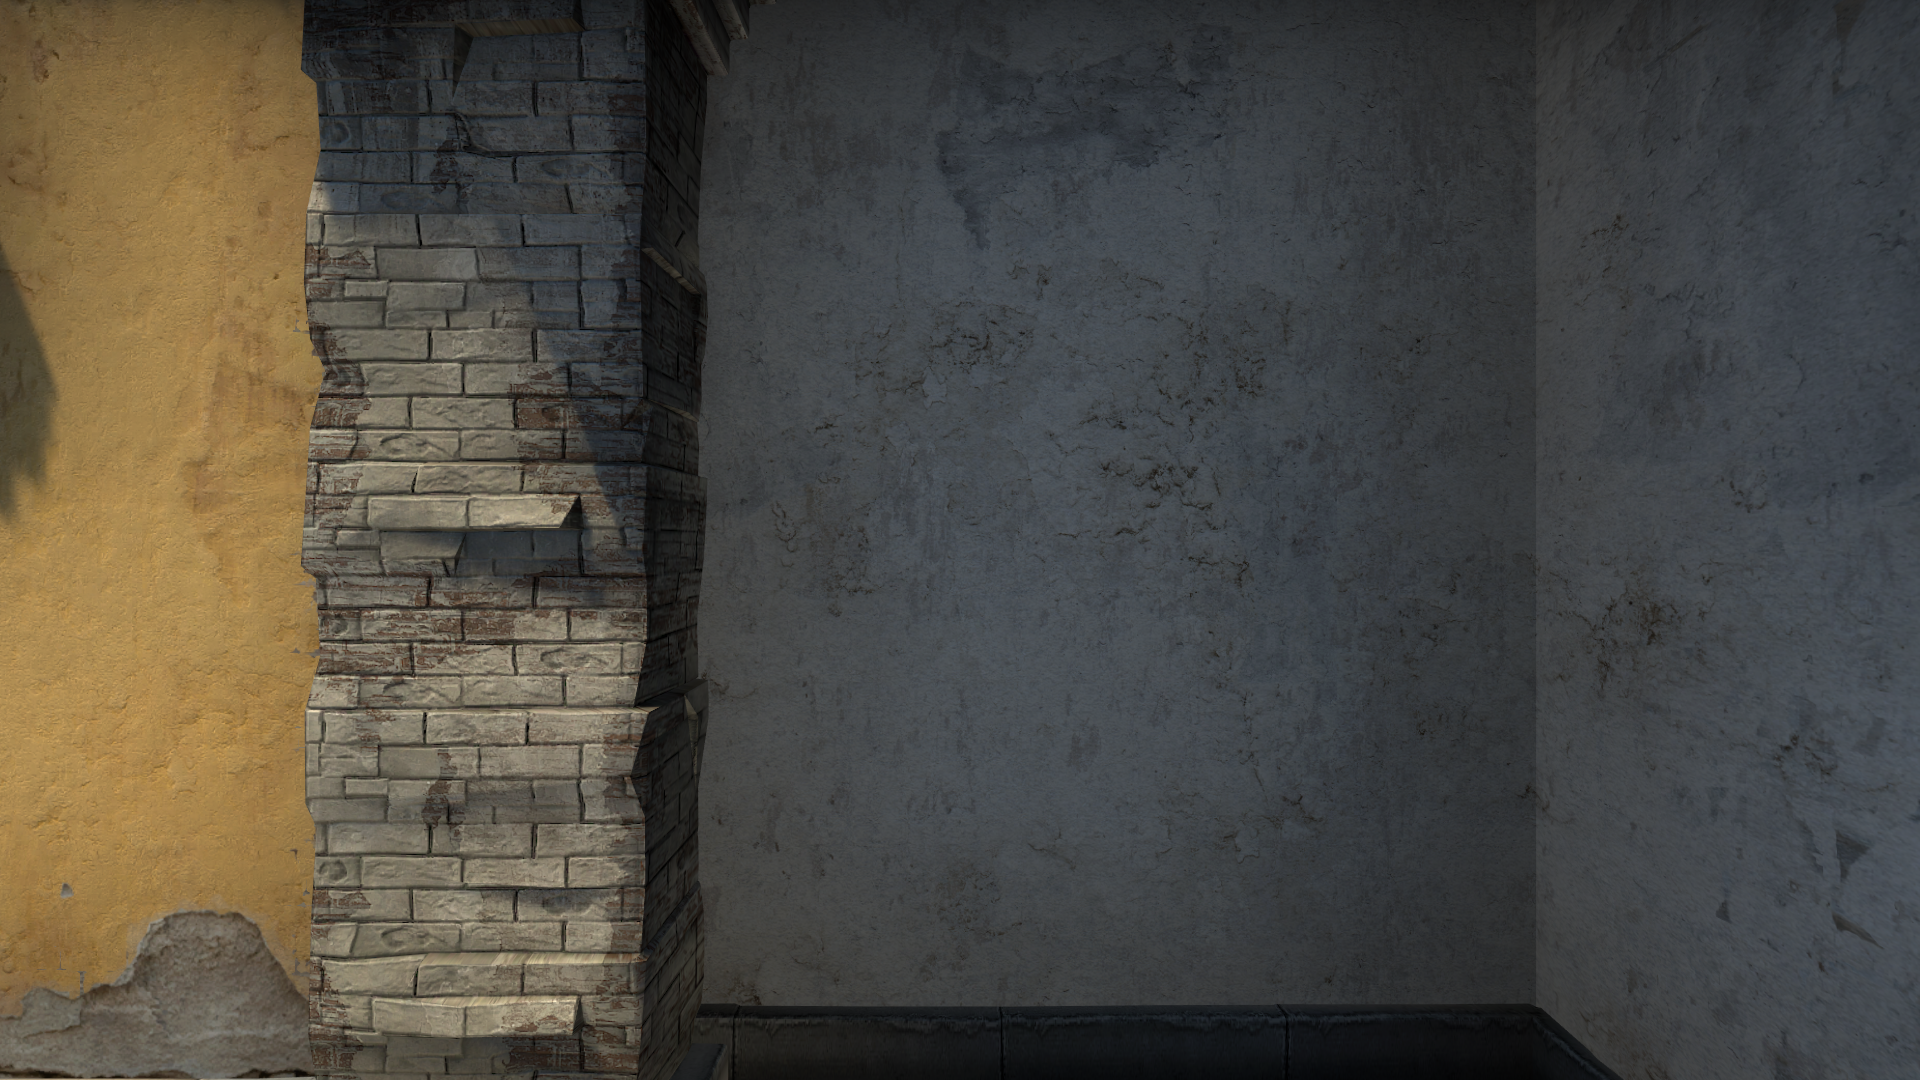
Map: de_inferno